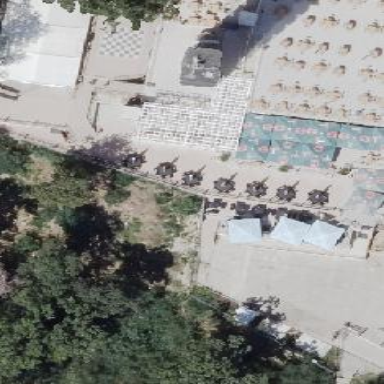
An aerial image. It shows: Outdoor seating area for leisure.